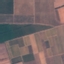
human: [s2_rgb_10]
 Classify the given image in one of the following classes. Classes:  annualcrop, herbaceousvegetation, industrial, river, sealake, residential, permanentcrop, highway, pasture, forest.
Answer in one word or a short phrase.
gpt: PermanentCrop